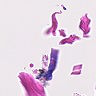
Metastatic tissue present: no